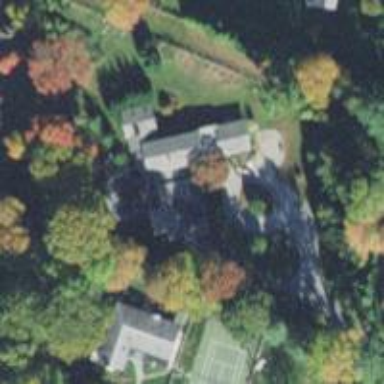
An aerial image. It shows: Driveway leading to service road.